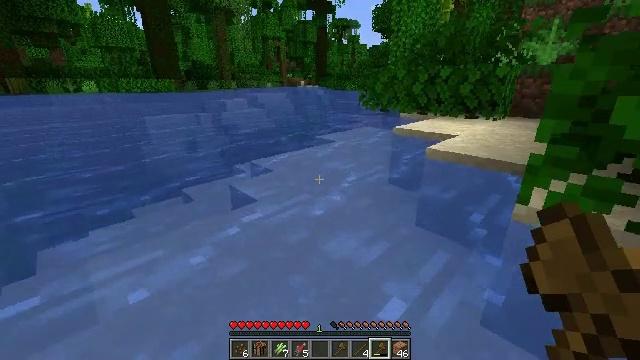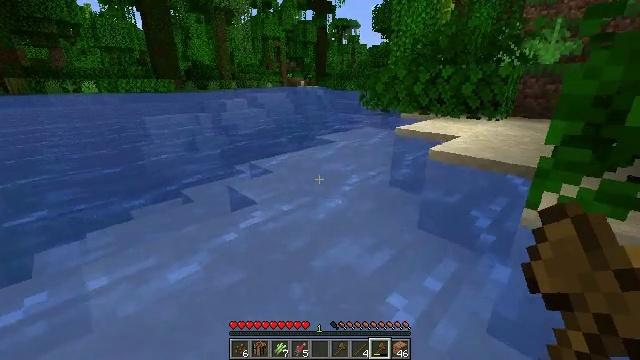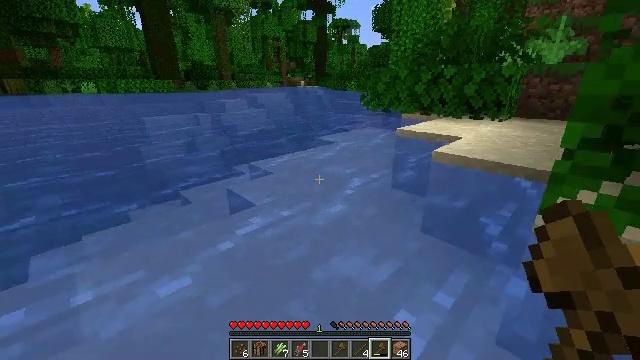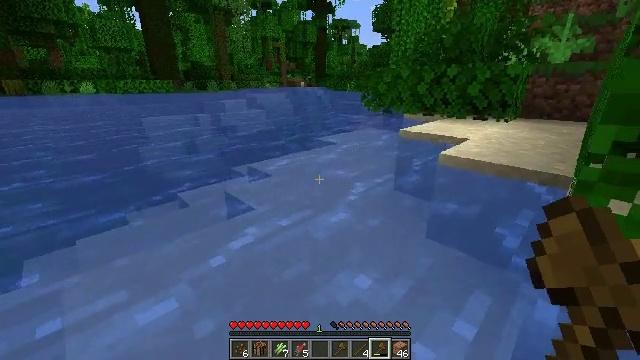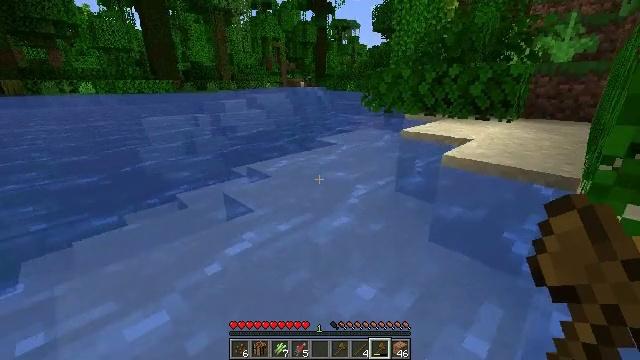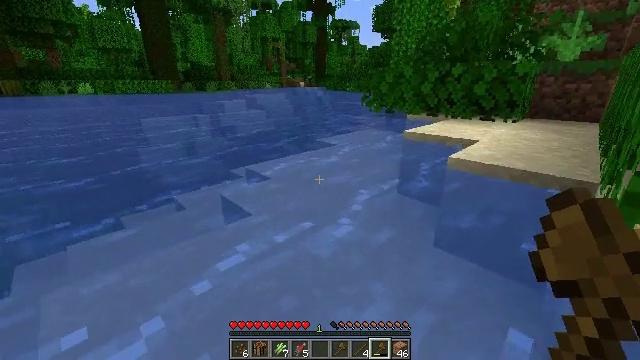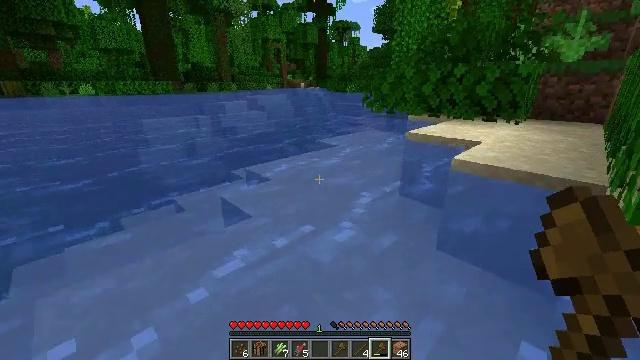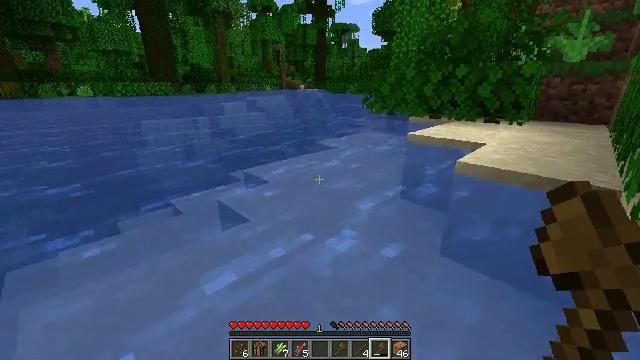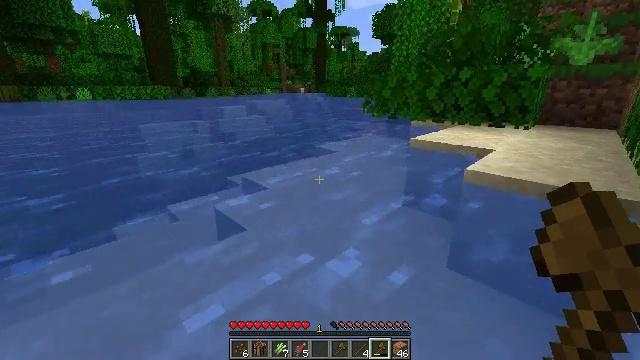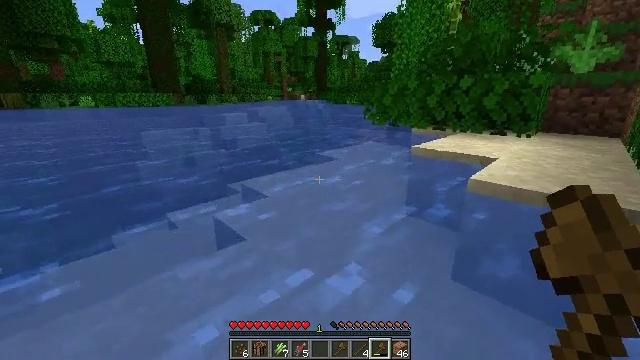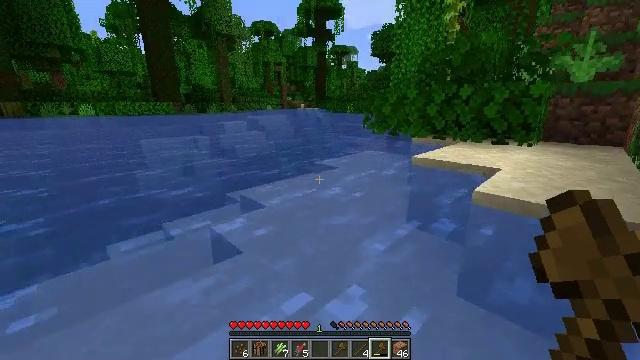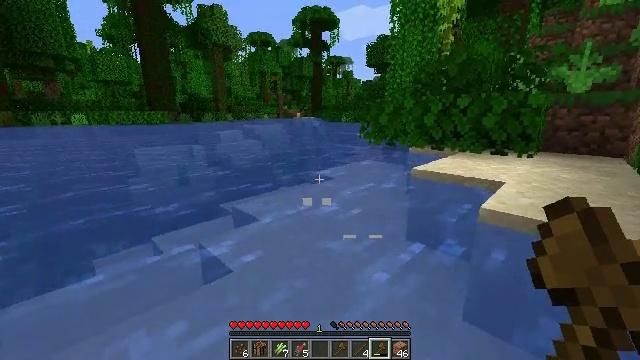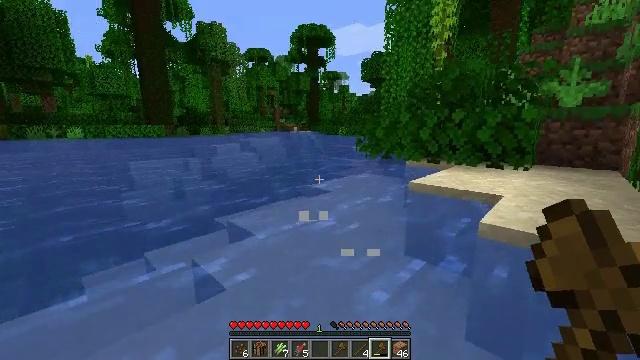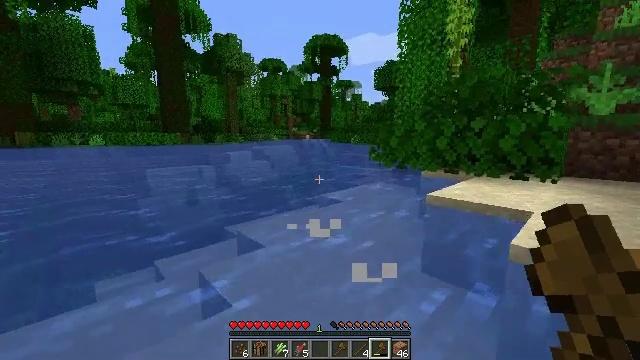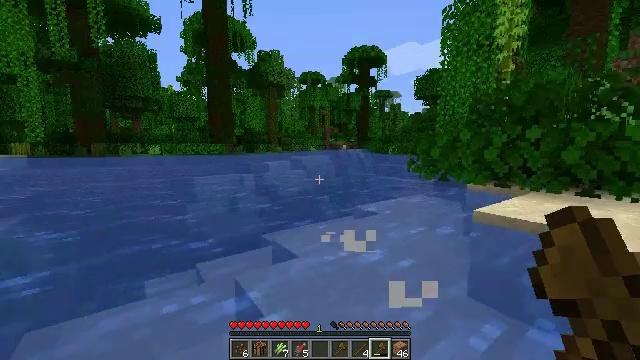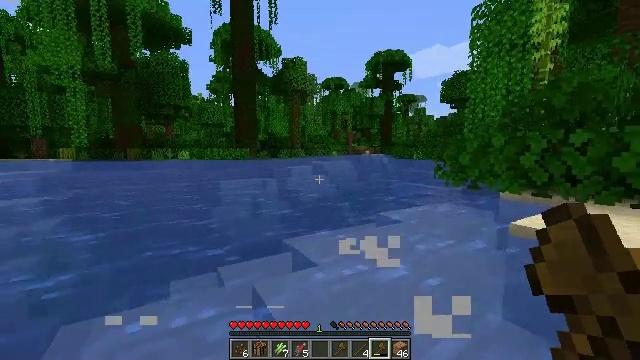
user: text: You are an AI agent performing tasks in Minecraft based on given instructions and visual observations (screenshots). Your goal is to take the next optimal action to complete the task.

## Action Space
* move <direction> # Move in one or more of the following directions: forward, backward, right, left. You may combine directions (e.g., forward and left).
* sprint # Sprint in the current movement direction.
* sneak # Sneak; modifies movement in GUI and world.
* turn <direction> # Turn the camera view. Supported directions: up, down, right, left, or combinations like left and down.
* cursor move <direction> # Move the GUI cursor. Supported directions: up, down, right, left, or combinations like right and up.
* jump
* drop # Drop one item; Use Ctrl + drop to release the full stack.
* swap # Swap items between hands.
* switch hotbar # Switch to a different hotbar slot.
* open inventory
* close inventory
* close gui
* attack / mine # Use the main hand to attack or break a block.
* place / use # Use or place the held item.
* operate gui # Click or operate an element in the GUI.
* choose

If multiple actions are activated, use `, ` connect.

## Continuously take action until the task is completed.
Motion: motion action
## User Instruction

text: Kill aquatic mobs.
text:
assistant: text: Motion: move forward
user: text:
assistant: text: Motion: move forward
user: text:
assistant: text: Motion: move forward
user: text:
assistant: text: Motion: move forward
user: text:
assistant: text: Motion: move forward
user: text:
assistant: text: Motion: move forward
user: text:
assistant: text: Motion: move forward
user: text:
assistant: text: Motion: move forward
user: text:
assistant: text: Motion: move forward, turn up
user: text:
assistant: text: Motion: move forward, turn up
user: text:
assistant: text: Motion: move forward, turn up
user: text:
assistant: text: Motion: move forward, turn up
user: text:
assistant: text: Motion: move forward, turn left and up
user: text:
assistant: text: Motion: move forward, turn left and up
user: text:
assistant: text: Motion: move forward, turn left and up, jump
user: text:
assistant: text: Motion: move forward, jump
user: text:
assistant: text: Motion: move forward, jump
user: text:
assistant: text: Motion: move forward, jump
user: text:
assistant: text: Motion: move forward, jump
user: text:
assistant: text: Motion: move forward, jump
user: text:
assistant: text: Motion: move forward, jump
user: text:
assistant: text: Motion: move forward, jump
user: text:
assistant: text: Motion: move forward
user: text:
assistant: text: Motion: move forward
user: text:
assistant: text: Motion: move forward
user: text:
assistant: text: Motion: move forward
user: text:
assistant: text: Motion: move forward
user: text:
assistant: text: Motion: move forward
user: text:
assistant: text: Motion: move forward
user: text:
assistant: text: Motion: move forward